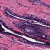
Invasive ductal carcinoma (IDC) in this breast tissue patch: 1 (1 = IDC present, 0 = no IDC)